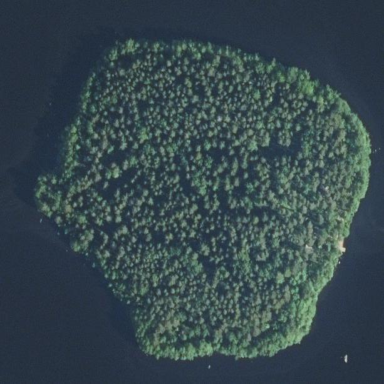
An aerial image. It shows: Islet.